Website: home-depot
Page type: payment
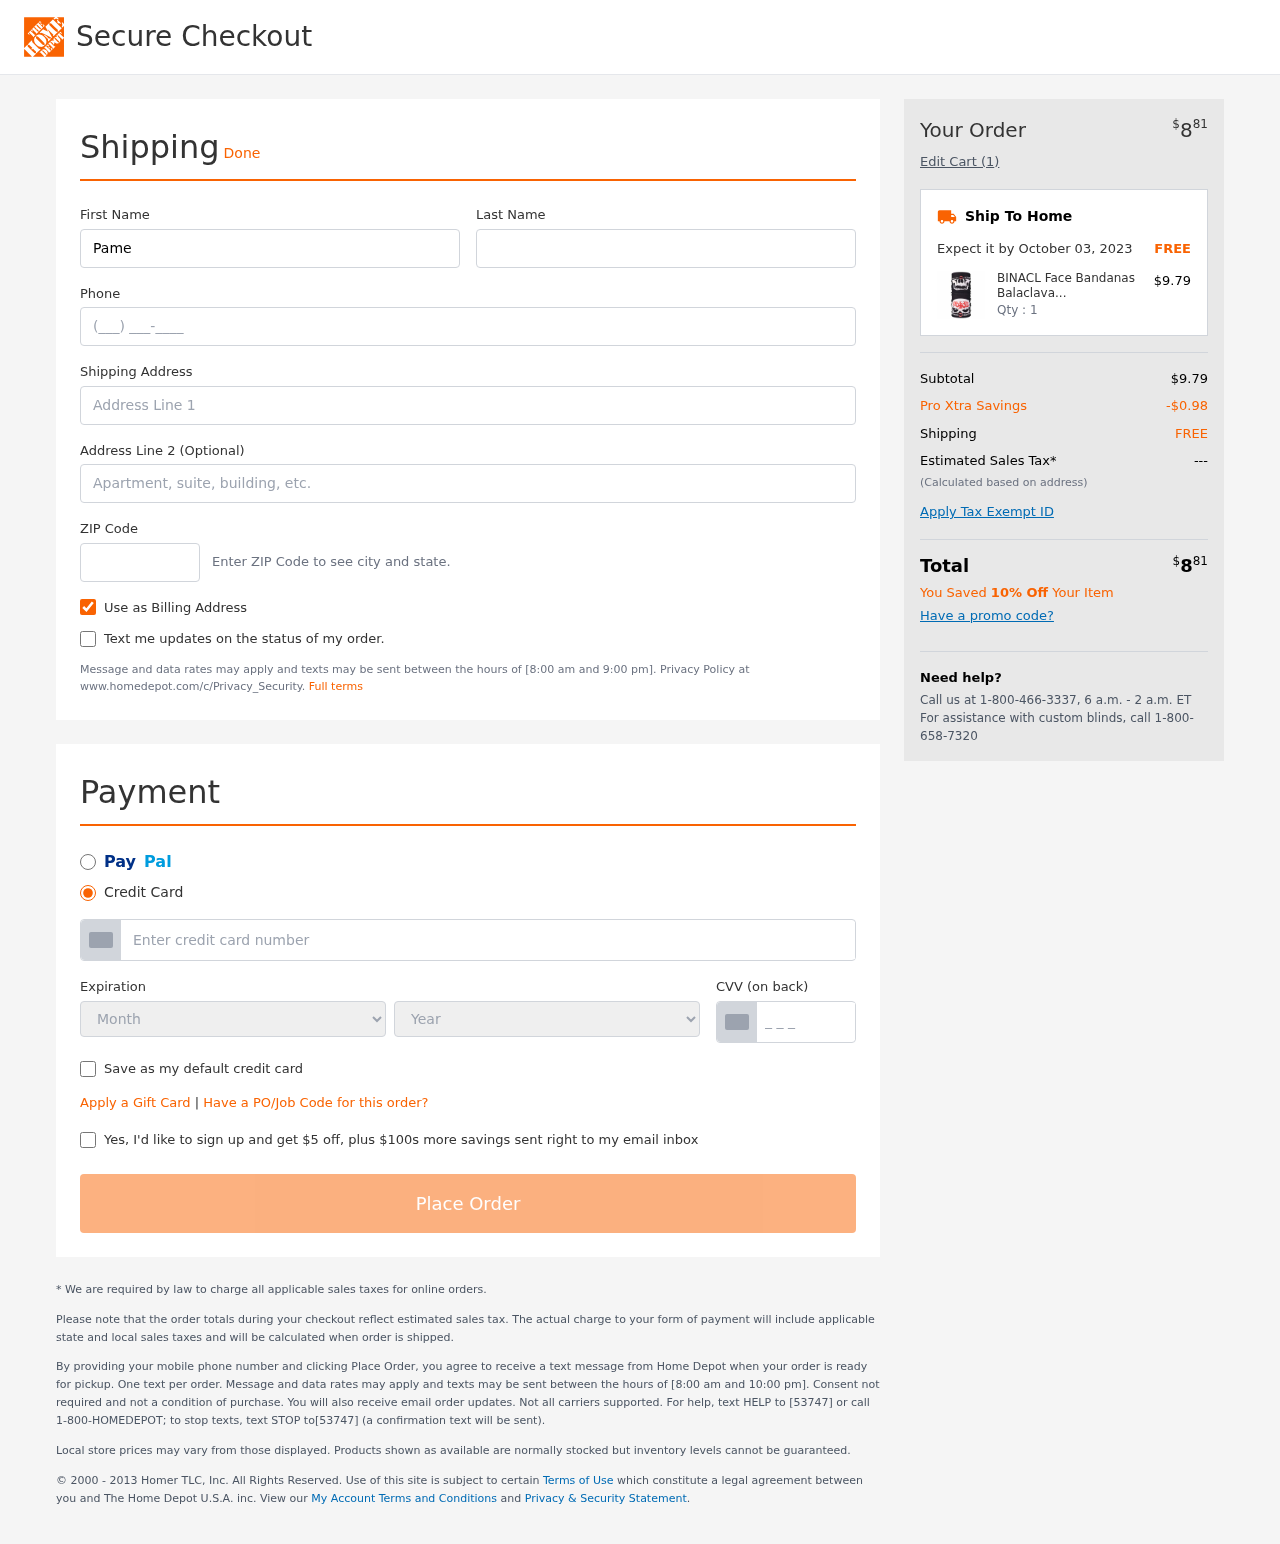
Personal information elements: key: PII_CARD_CVV
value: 377
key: PII_CARD_EXPIRY_MONTH
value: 05
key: PII_CARD_EXPIRY_YEAR
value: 28
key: PII_CARD_NUMBER
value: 2707 2487 0750 2925
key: PII_FIRSTNAME
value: Pamela
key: PII_LASTNAME
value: Holland
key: PII_PHONE
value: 6357819992
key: PII_POSTCODE
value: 15280
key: PII_STREET
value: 5854 Nicole Harbors Suite 370
Product elements: key: PRODUCT1_NAME
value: BINACL Face Bandanas Balaclava, Unisex Neck Gaiter Scarf Novelty Stretchable Wind Sun UV Protection
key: PRODUCT1_PRICE
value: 9.79
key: PRODUCT1_QUANTITY
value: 1
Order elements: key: ORDER_TOTAL
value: $881
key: ORDER_NUM_ITEMS
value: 1
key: ORDER_DELIVERY_DATE
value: October 03, 2023
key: ORDER_SUBTOTAL
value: $9.79
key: ORDER_DISCOUNT
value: -$0.98
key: ORDER_SHIPPING_COST
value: FREE